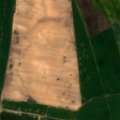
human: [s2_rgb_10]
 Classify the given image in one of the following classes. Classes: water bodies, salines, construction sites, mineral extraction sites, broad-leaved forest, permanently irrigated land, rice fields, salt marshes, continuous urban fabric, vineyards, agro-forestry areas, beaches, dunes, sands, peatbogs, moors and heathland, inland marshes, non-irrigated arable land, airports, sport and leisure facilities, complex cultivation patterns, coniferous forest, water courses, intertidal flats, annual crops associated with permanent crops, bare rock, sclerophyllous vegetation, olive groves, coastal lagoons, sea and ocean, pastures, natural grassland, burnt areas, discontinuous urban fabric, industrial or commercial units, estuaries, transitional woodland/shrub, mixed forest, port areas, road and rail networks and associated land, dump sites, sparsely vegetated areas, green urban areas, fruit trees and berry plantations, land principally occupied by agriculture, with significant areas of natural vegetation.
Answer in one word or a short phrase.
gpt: non-irrigated arable land